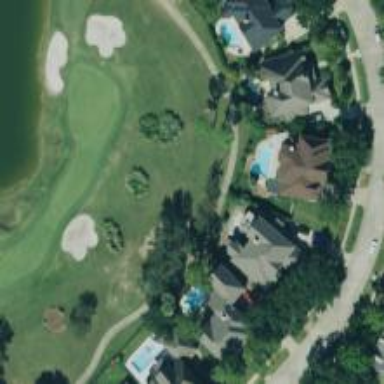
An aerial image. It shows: Path for both roads and golfers.